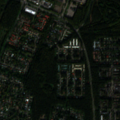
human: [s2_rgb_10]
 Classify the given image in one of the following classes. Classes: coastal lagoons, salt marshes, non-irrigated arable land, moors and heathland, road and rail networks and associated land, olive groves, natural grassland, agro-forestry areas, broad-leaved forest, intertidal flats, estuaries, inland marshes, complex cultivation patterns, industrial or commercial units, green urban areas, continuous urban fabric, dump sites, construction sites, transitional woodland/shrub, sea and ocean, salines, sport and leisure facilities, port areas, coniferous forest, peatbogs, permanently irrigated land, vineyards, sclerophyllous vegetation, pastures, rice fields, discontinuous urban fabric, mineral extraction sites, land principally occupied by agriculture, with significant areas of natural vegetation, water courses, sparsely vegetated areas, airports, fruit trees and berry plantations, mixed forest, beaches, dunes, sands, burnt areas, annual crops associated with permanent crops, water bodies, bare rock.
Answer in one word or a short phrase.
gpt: discontinuous urban fabric, broad-leaved forest, mixed forest